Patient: sex F, age 73
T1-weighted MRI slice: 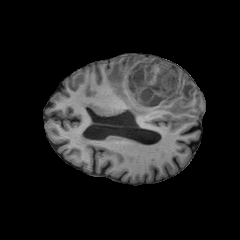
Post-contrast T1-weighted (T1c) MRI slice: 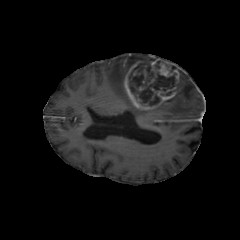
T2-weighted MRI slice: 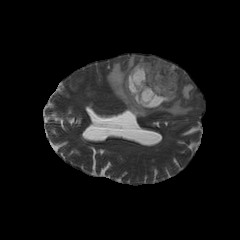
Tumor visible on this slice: yes
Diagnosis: Glioblastoma, IDH-wildtype
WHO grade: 4